Field crop: maize
Growth stage: 2
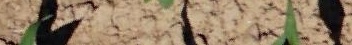
Species: maize